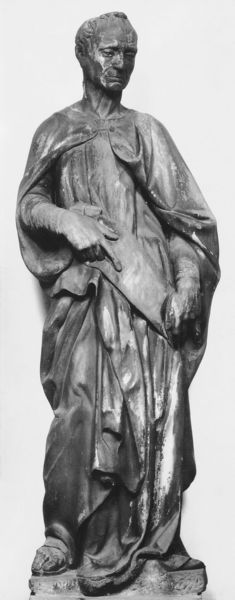
Titel: Bartloser Prophet
Künstler: Donatello
Institution: Florenz, Museo dell’Opera del Duomo
Schlagwörter: fuß, hand, mann, umhang, finger, holz, mund, nase, stirn, blick, alt, arme, augen, falten, trauer, hals, hände, figur, gewand, haare, mantel, kinn, skulptur, statue, schärpe, tafel, brauen, sandalen, bronze, faltenwurf, plastik, podest, zehen, zeigen, antike, dom, schwarzweiß, rom, gestus, rasiert, toga, griechenland, fingerzeig, heiliger, schriftrolle, heilig, prophet, bargello, zeigegestus, skluptur, fibel, kurze, broze, donatello, bodenland, dommuseum